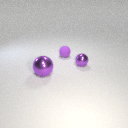
small purple metal sphere in front of small purple rubber sphere